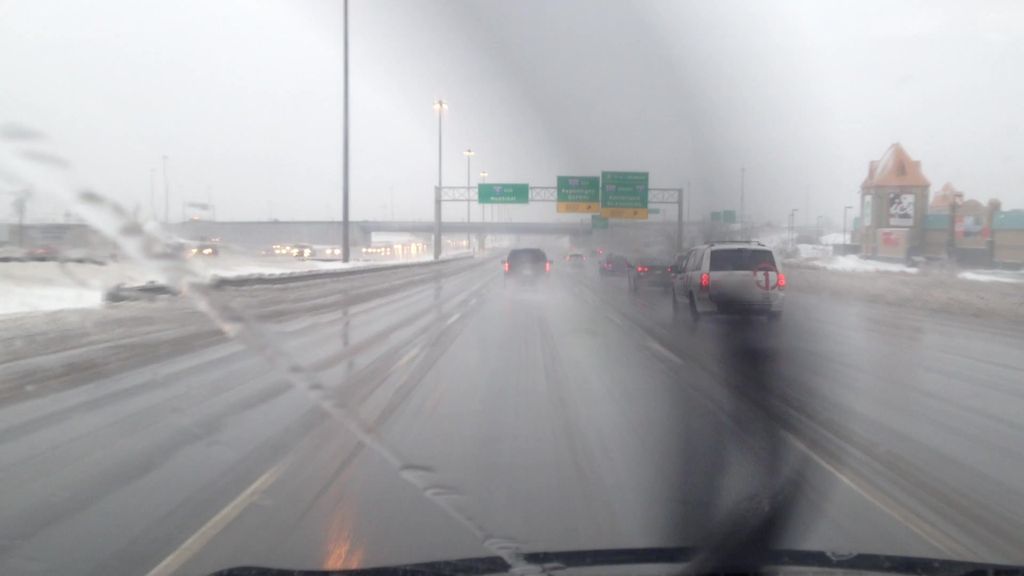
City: montreal